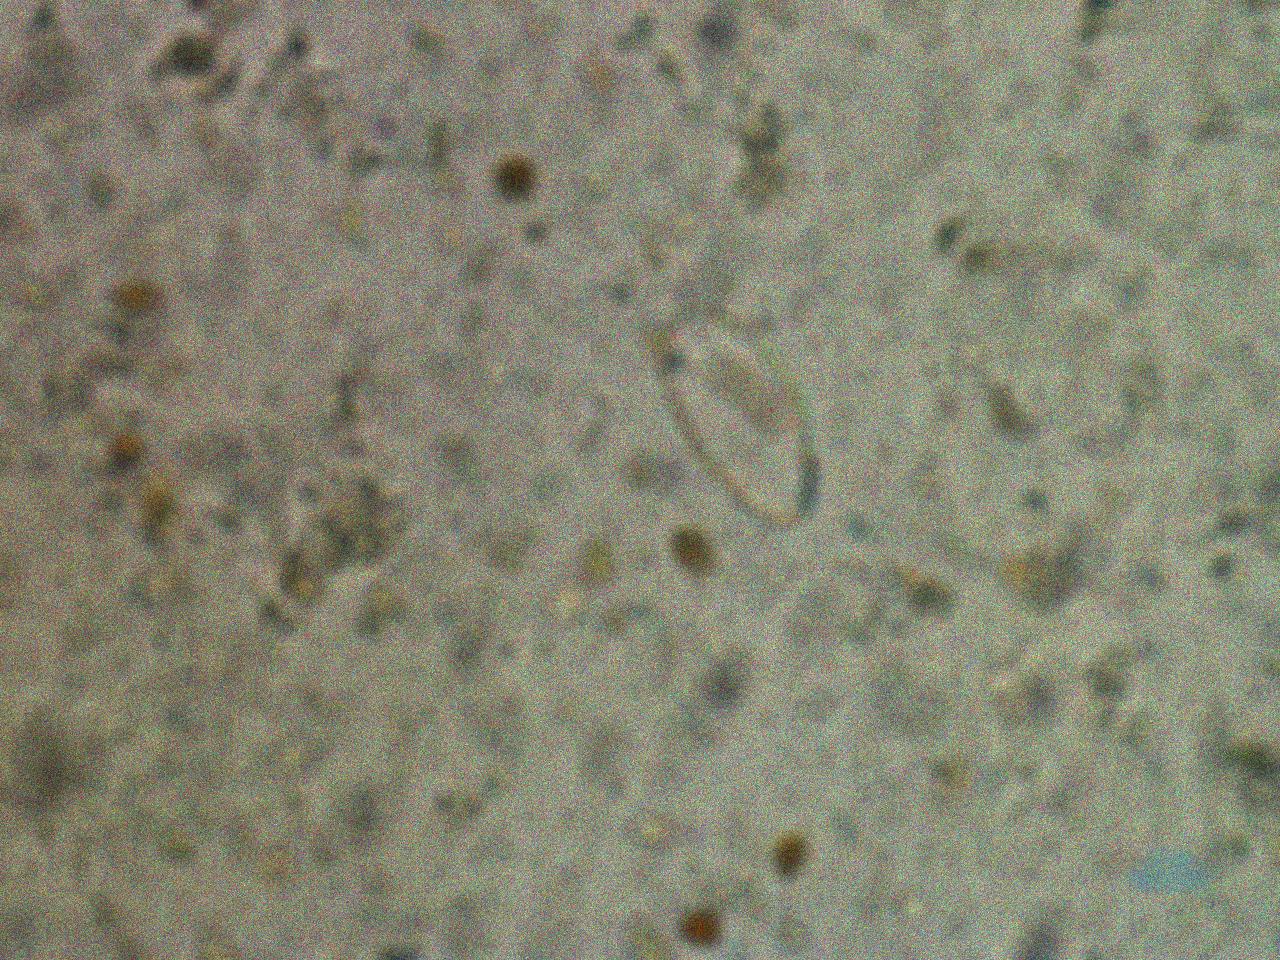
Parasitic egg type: Enterobius vermicularis